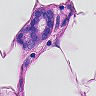
Metastatic tissue present: yes